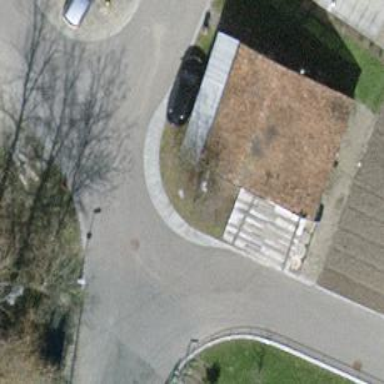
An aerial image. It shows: Shed.